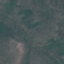
Land use / land cover class: HerbaceousVegetation